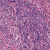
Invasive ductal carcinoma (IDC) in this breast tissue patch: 1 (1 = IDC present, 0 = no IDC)